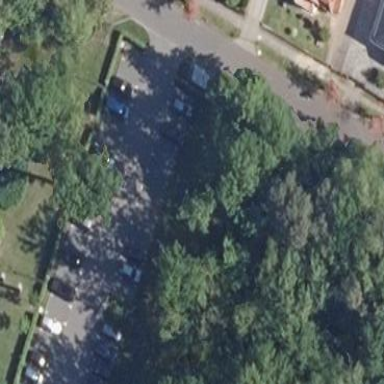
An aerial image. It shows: Parking area with paving stones surface.